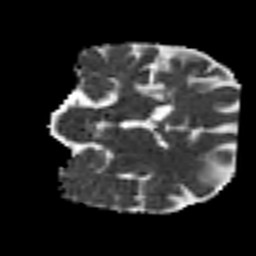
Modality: MD
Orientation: coronal
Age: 56
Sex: male
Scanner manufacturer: siemens
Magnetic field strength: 3 T
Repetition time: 7.3 s
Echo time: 0.087 s